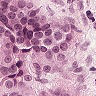
Metastatic tissue present: yes